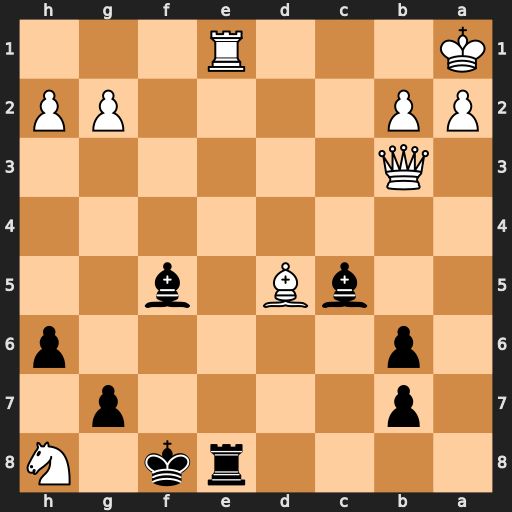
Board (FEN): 4rk1N/1p4p1/1p5p/2bB1b2/8/1Q6/PP4PP/K3R3
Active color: b
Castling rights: -
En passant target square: -
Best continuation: Rxe1+ Qd1 Rxd1#